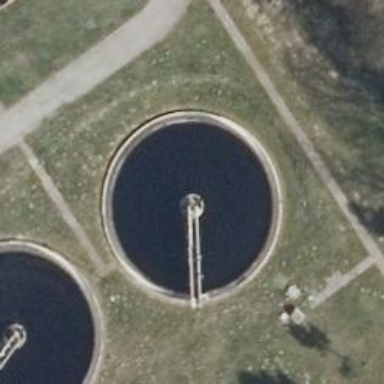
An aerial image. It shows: Reservoir used for sewage.